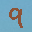
Label: 9